Question: there. I just updated my daterangepicker on my website.It's working really fine on fields for posting ( starts on / ends on ), but...In my profile, I had my date picker with 'value="{{$user->dob}}"' which gaves me the date of birth of my profile. Now, I updated my datepicker from DOB with this line :
'''
<input type="text" name="dob" id="dob" value="{{ $user->dob }}">
'''
but I'm getting NaN at value and when it's open up it looks like that :
 .
'''
$(function() {
$('input[name="dob"]').daterangepicker({
singleDatePicker: true,
showDropdowns: true,
minYear: 1901,
maxYear: 2099,
}, function(start, end, label) {
});
});
'''
I'm using Daterangepicker : <URL>
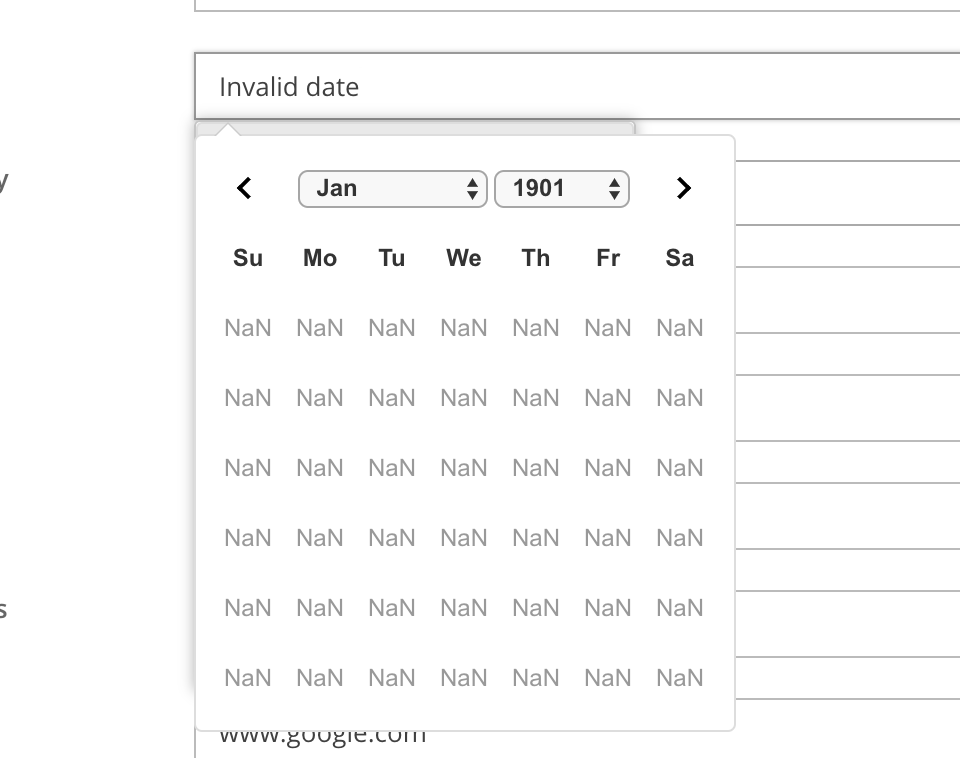
Answer: You should use the locale in your settings as described here:
<URL>
Because you need to specify in which format your date is passed to the component